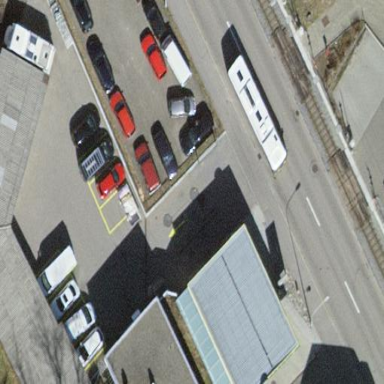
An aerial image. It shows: Fuel station with roof.